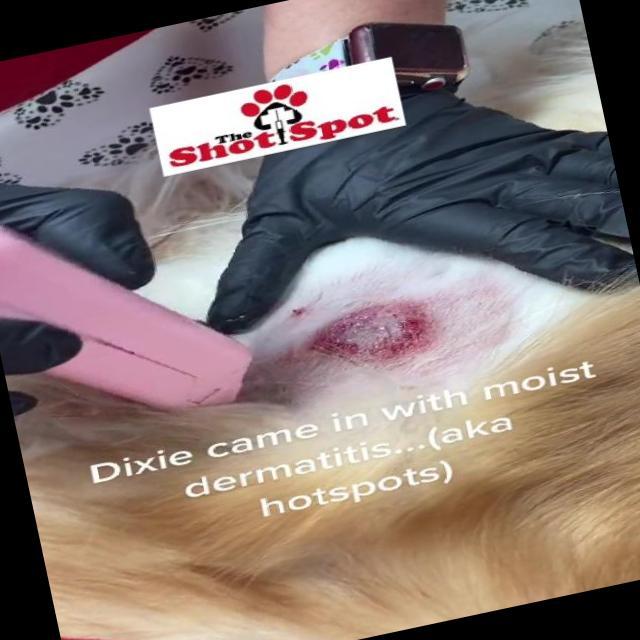
Canine dermatitis — inflammation of the skin presenting with erythema, pruritus, papules, and excoriation. May be allergic, contact, or atopic in origin.